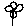
Label: flower